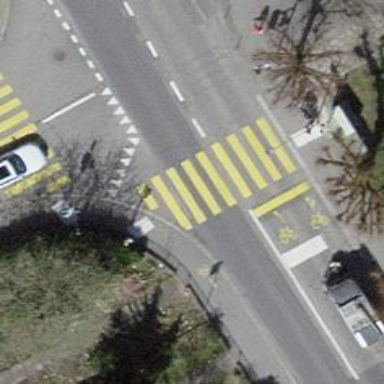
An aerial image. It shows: Zebra crossing on the road.